Interaction volume radius: 5 \u00c5
Interaction volume height: 15 \u00c5
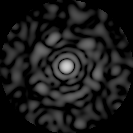
Disorder parameter: 0.834